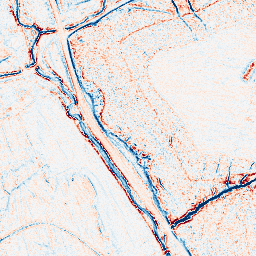
Category: edge_preserving
Decomposition family: anisotropic_diffusion
Decomposition parameters: iterations: 20
kappa: 10
gamma: 0.05
Upsampling method: regularized
Upsampling parameters: scale: 4
lambda_reg: 0.01
Upsampling scale: 4